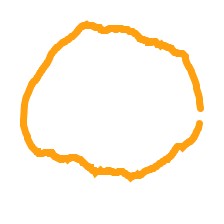
Shape: circle